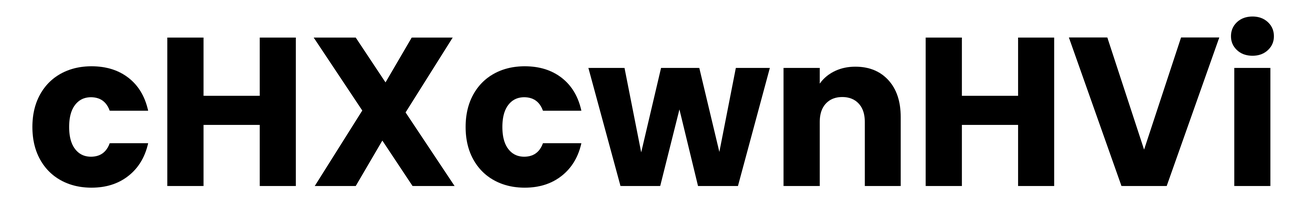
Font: Poppins-Bold